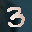
Label: 3